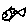
Label: fish